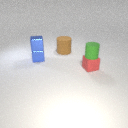
large brown rubber cylinder behind small blue metal cube